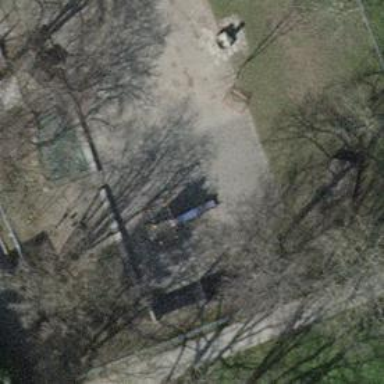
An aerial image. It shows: Playground featuring slide.